Field crop: tomato
Growth stage: 1
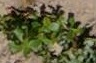
Species: portulaca